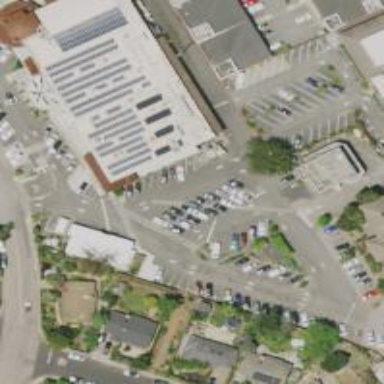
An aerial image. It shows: Supermarket building.